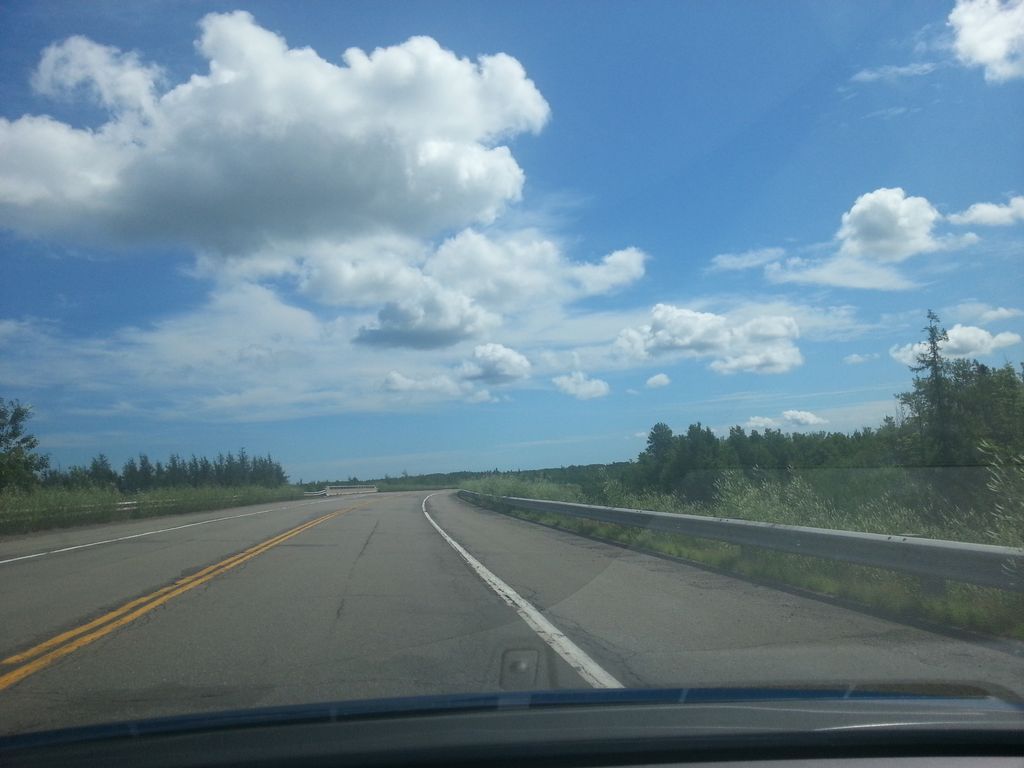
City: charlottetown